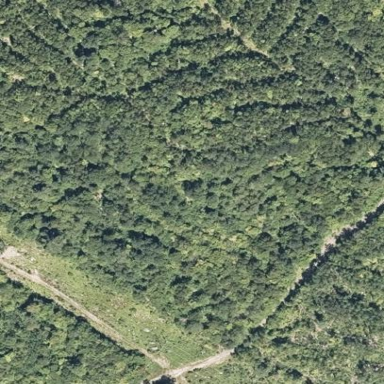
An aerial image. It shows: Mixed forest with variety of leaf types and cycles.